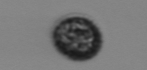
Label: Pseudochattonella_farcimen